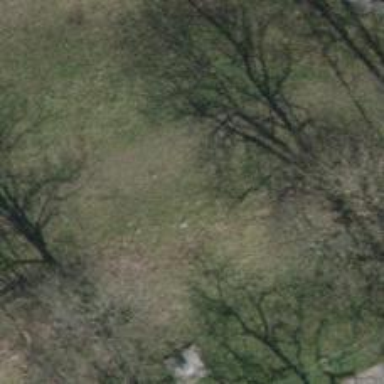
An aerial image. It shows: Brown bench in the vicinity.